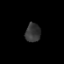
Tissue: prostate
Cell type: Fibroblasts
Senescence score: 0.7549
Nuclear area (px): 277
Mean DAPI intensity: 53.13